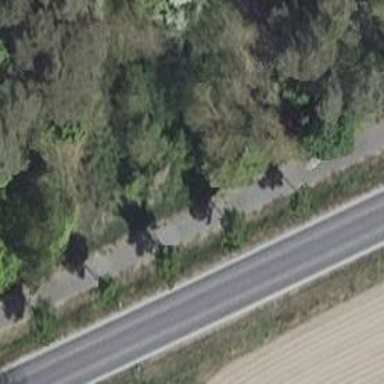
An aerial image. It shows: Deciduous broadleaved tree on the street.